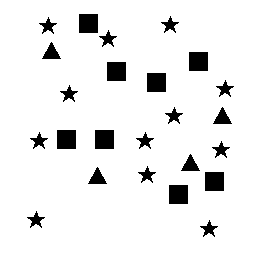
Squares: 8
Triangles: 4
Stars: 12
Total shapes: 24